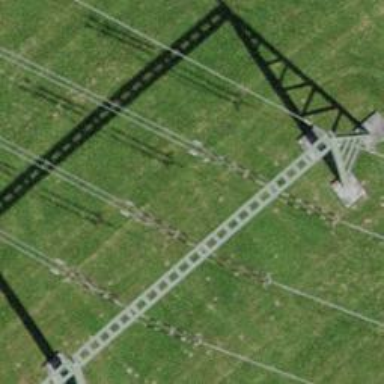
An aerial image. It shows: Power line is depicted.